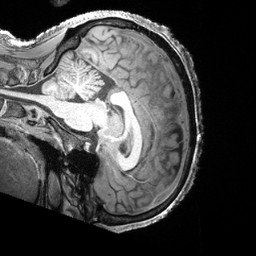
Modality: T1w
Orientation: sagittal
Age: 31
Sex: male
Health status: healthy
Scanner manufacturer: siemens
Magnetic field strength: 3 T
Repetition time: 2.4 s
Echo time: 0.00222 s